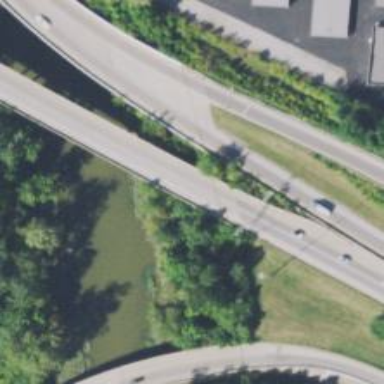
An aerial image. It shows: Asphalt motorway link with embankment.